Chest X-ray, PA view. Patient: 49 years old, sex F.
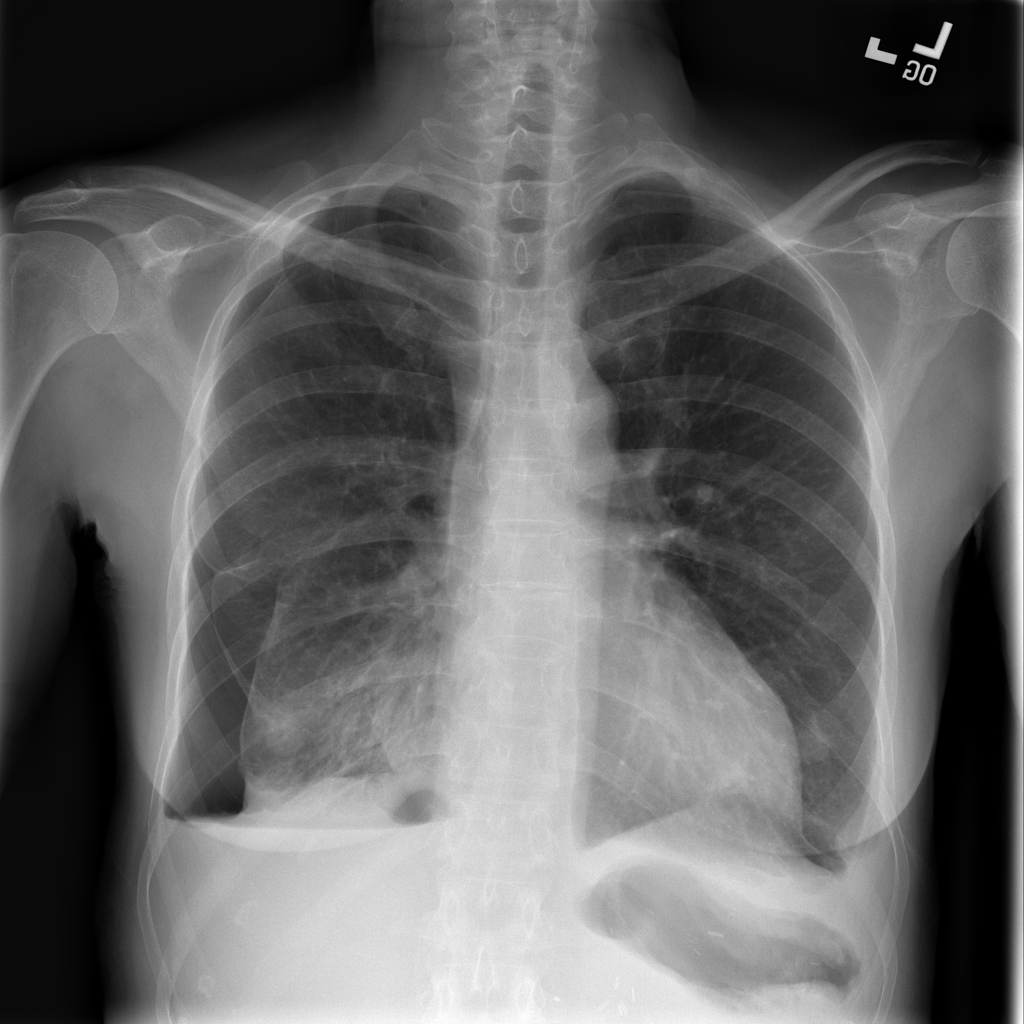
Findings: No Finding